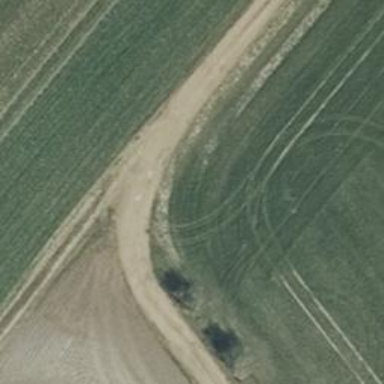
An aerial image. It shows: Gravel track with track type of grade3.